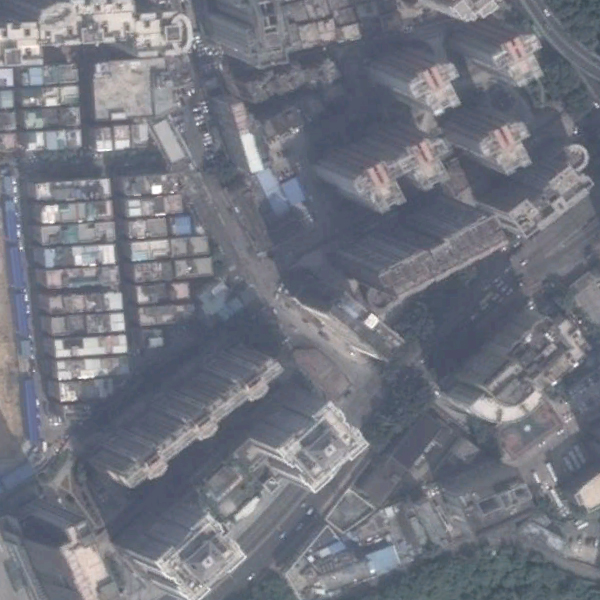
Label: Commercial